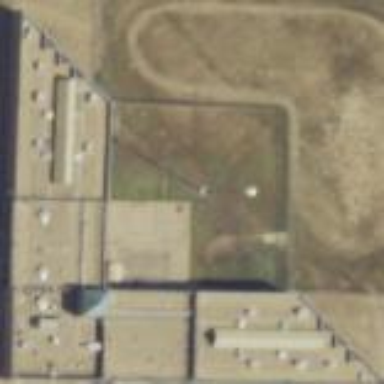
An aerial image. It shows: Prison building.